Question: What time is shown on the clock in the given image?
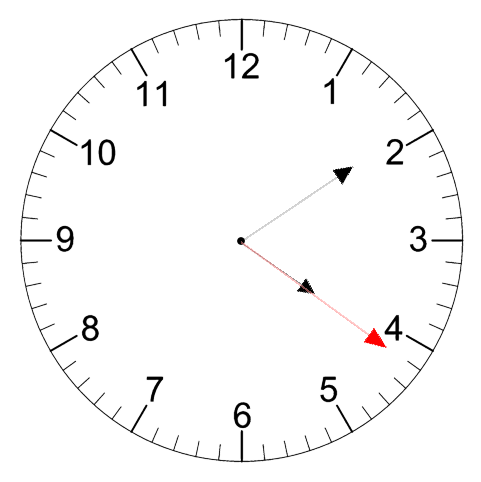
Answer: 04:09:21